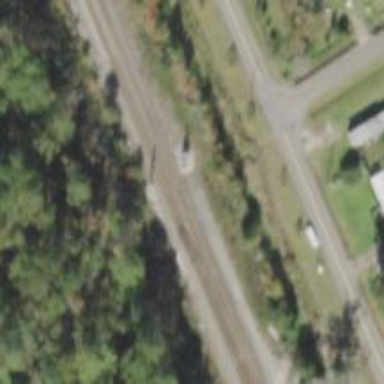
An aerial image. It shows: Railway signal.